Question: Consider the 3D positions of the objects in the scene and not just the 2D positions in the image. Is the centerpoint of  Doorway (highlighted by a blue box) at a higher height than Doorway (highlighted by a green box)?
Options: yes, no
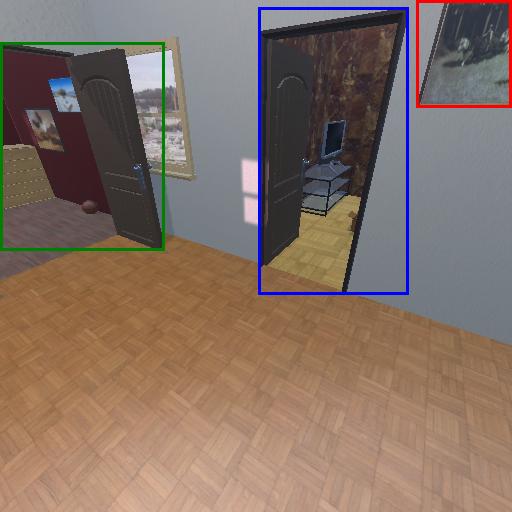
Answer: yes